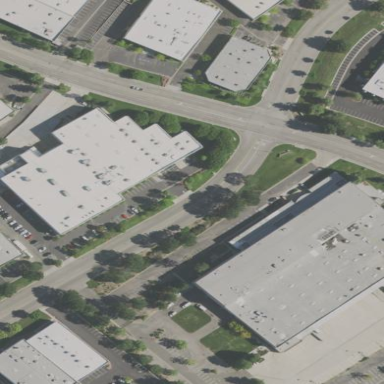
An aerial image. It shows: Warehouse building.